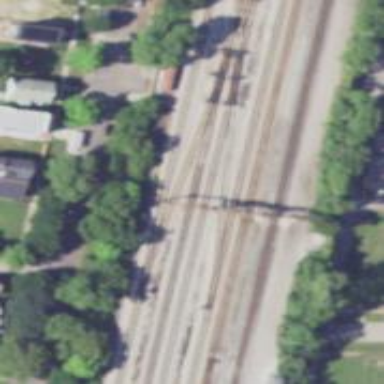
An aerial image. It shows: Railway with electrified contact lines running on embankment.